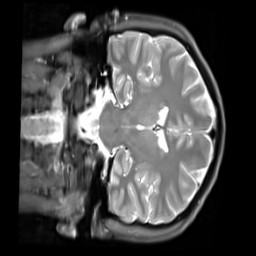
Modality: PDw
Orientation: coronal
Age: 26
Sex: male
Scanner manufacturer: siemens
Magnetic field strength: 3 T
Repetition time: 11.88 s
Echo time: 0.014 s